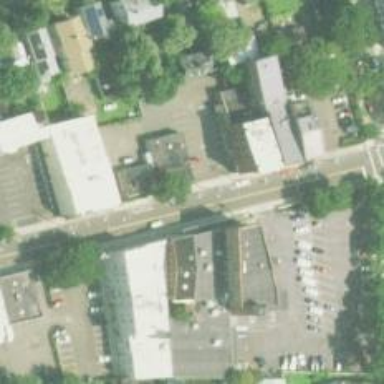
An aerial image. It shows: Convenience shop.